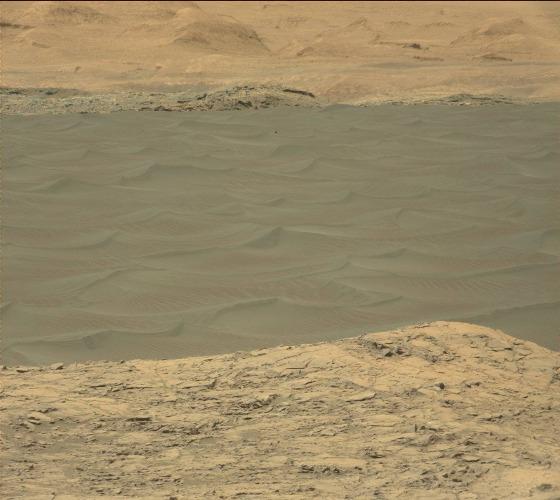
Terrain classes present: Bedrock, Gravel / Sand / Soil